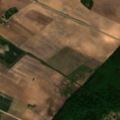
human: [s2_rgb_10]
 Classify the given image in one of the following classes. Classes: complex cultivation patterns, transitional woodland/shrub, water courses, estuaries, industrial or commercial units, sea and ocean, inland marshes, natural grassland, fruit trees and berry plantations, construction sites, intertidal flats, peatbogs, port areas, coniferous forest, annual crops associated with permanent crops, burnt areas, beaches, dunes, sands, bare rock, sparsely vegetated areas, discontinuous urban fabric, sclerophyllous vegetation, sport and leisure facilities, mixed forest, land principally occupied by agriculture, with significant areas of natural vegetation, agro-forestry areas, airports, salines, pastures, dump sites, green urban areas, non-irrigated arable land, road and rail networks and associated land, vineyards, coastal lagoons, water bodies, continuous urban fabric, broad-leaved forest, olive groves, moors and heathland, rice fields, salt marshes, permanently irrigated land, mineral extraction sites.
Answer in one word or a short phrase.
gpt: non-irrigated arable land, broad-leaved forest